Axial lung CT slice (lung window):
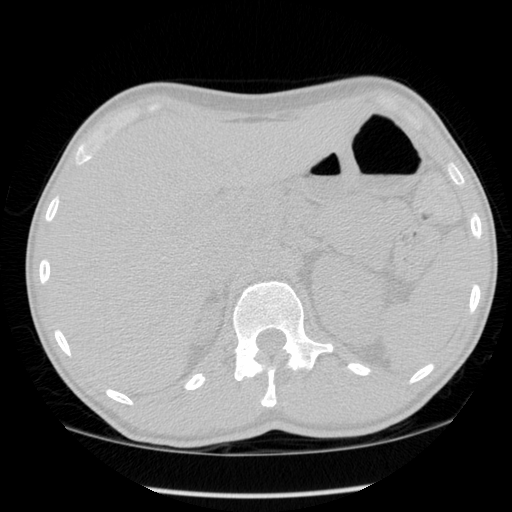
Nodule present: no